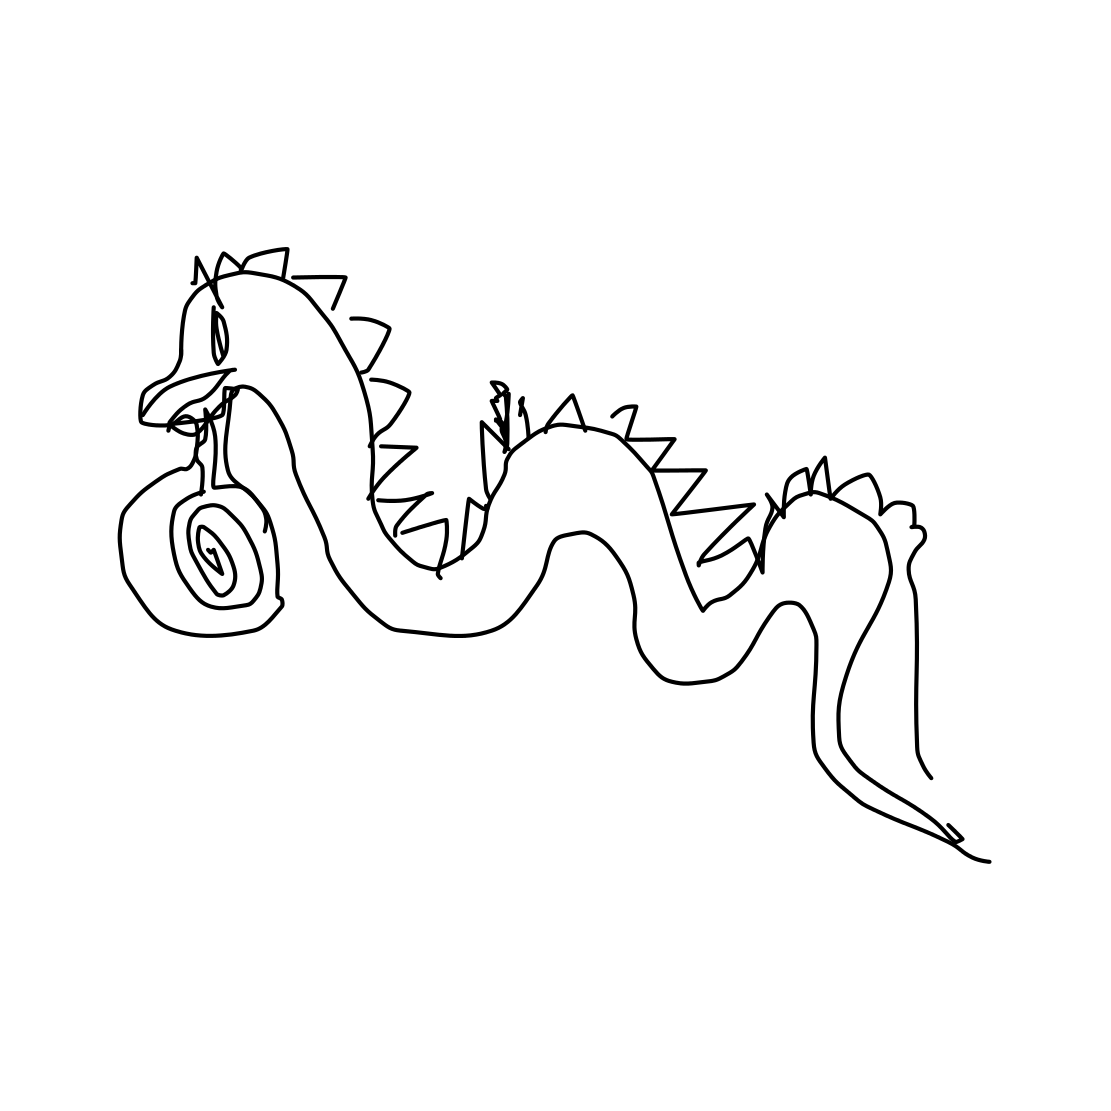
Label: dragon